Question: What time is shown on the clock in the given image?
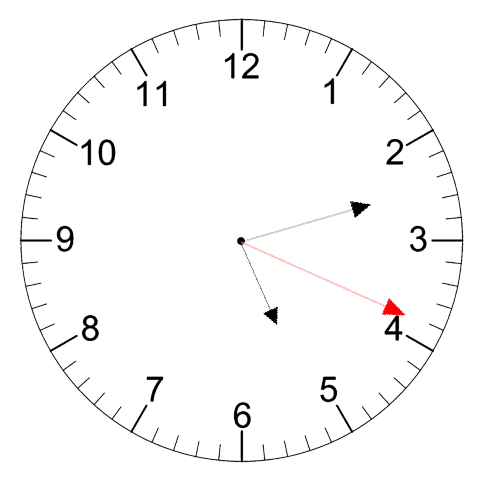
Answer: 05:12:19